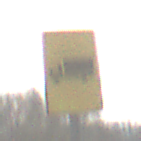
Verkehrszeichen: KFZZulaessigeGesamtmasse3Komma5TOhnePfeilsymbol
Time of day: MorningAfternoon
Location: Outdoor (Nature)
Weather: PartlyCloudy
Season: NotSpecified
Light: Natural